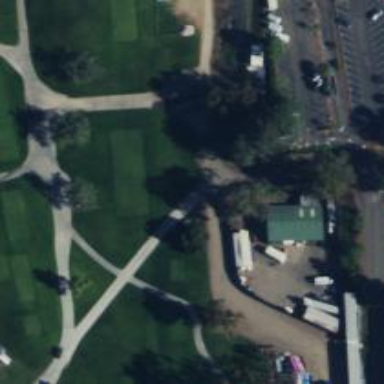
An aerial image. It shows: Golf cartpath that is also road path.